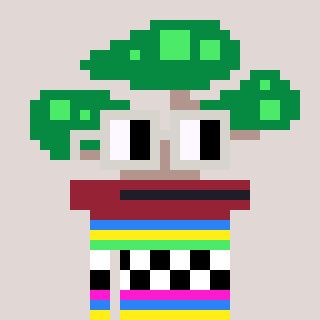
a pixel art character with square light gray glasses, a bonsai-shaped head and a cold-colored body on a warm background